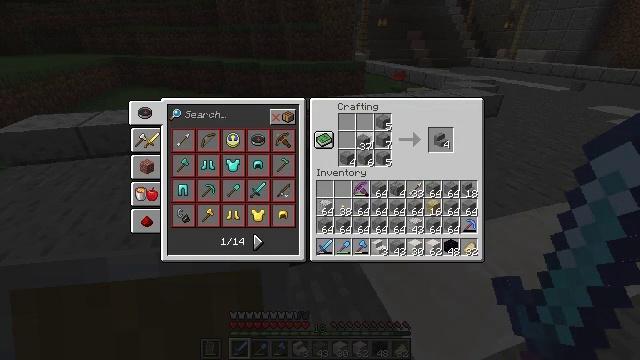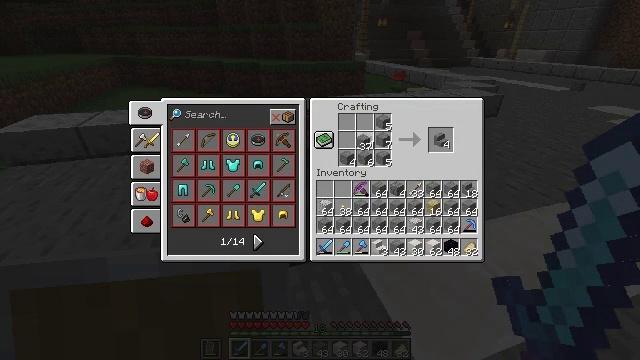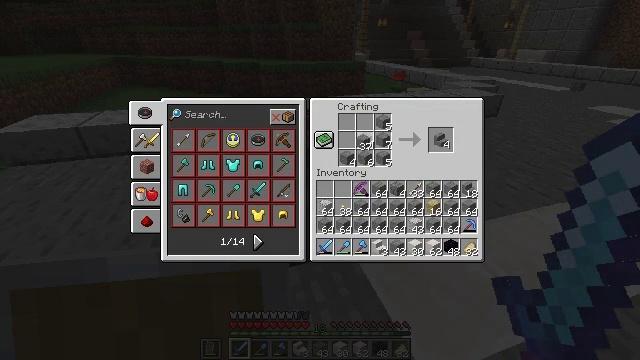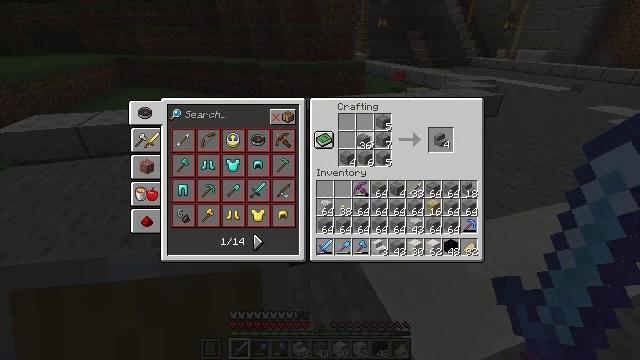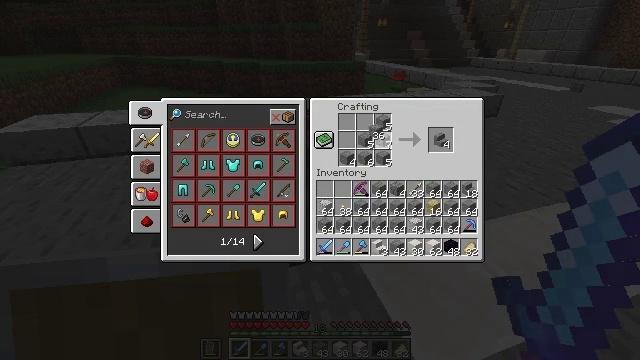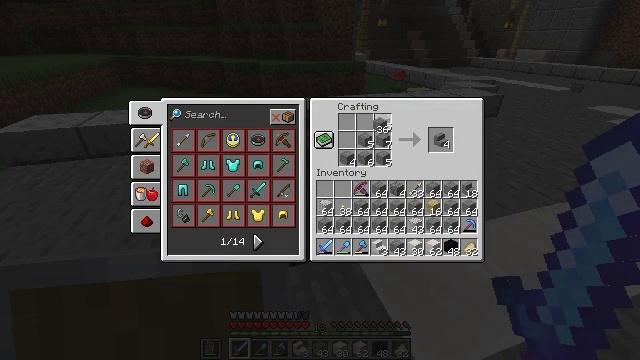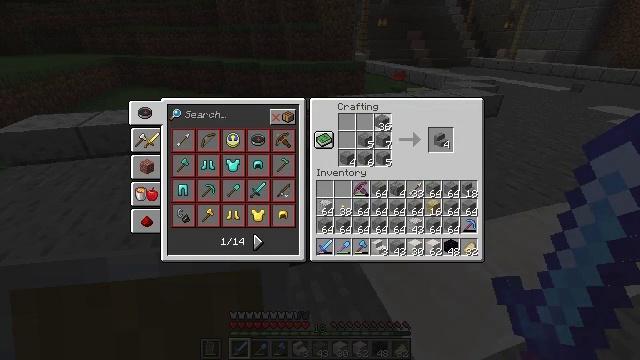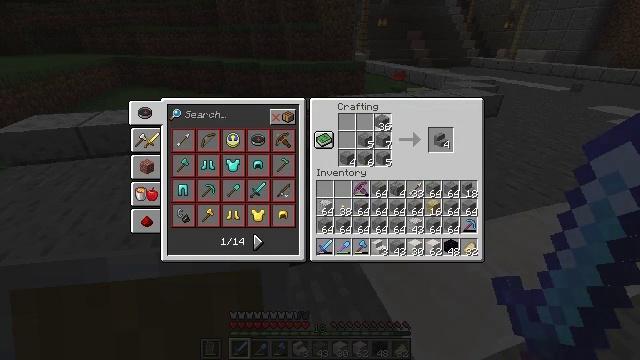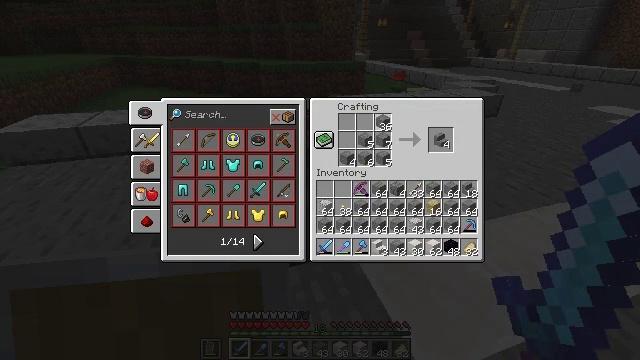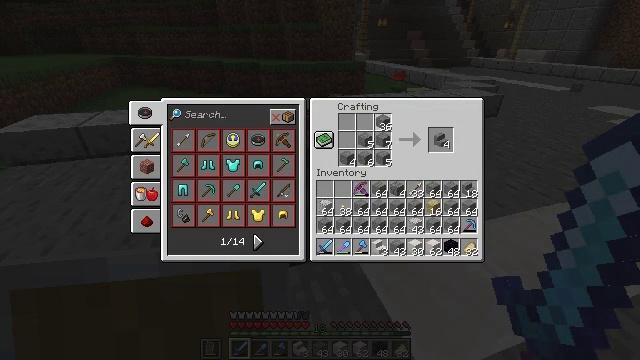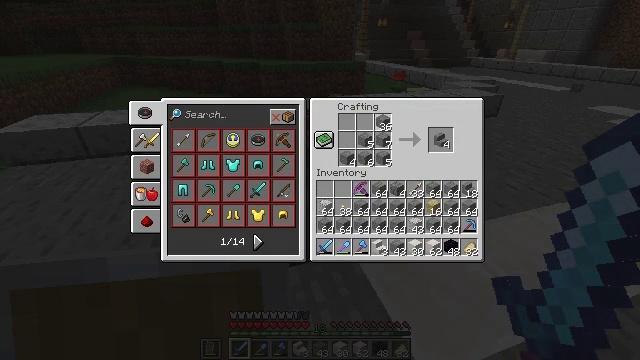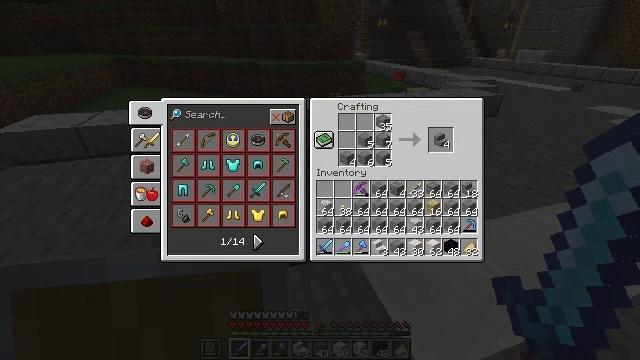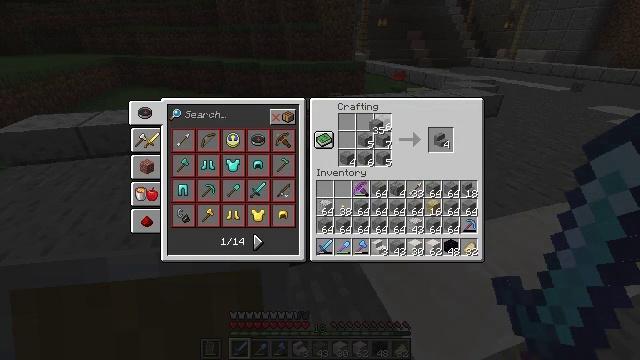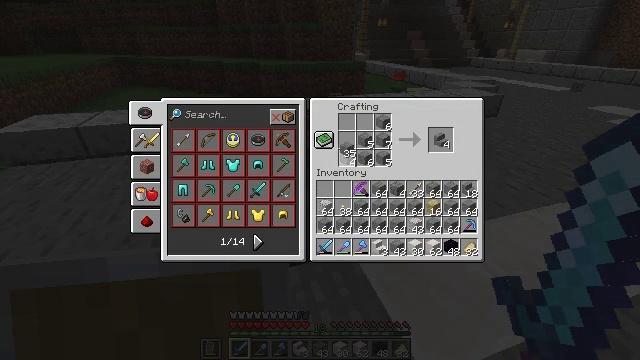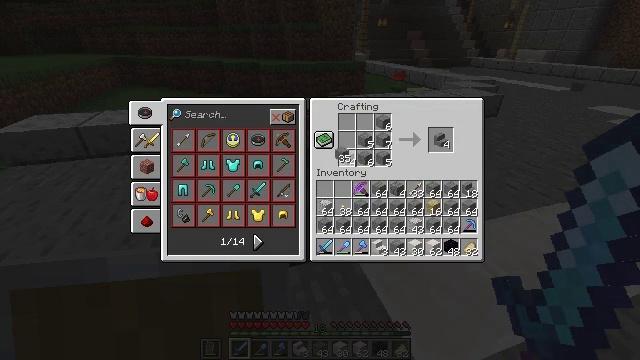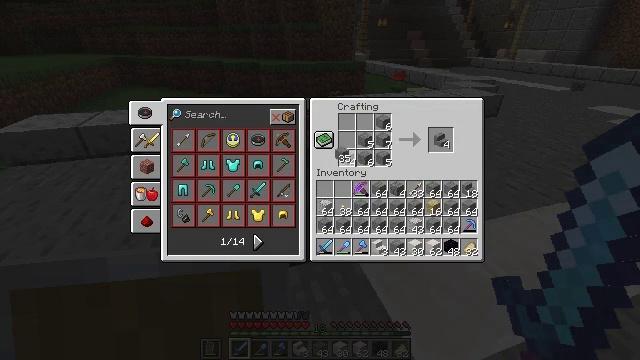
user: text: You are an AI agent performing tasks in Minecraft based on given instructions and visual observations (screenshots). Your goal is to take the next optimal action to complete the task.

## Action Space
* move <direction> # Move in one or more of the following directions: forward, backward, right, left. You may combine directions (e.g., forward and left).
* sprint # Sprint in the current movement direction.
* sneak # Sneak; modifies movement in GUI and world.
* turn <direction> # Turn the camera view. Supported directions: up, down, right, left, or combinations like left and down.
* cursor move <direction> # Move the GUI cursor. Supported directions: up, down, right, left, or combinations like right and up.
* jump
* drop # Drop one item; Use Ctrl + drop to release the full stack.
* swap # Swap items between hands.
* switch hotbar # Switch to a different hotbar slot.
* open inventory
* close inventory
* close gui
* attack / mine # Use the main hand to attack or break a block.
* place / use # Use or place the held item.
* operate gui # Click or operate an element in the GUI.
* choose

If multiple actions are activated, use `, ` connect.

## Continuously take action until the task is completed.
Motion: motion action
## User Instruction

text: Craft stone stairs from stone blocks.
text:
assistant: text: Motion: choose
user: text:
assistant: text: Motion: choose
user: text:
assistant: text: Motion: no_op
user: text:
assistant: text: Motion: cursor move right and up
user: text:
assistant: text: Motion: no_op
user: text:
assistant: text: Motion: no_op
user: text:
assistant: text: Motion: no_op
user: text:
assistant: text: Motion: no_op
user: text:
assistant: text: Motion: choose
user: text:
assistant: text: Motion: choose
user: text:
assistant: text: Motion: no_op
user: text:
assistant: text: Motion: no_op
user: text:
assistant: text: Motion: cursor move left and down
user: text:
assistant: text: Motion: no_op
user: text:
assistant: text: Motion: no_op
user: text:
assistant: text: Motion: no_op
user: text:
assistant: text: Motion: no_op
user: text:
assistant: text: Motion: no_op
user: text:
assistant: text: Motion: no_op
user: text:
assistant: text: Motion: no_op
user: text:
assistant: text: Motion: no_op
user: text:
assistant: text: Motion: no_op
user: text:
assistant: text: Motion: no_op
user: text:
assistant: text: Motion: choose
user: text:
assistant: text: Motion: choose
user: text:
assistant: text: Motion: no_op
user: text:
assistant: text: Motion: cursor move right and up
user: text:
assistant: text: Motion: no_op
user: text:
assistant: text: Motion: no_op
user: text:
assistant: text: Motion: no_op